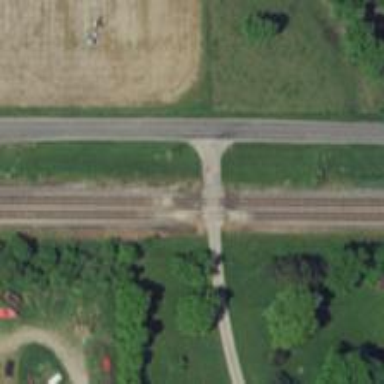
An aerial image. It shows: Railway track.